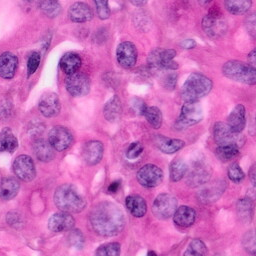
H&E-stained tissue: Pancreatic